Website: apple
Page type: customer-info-address
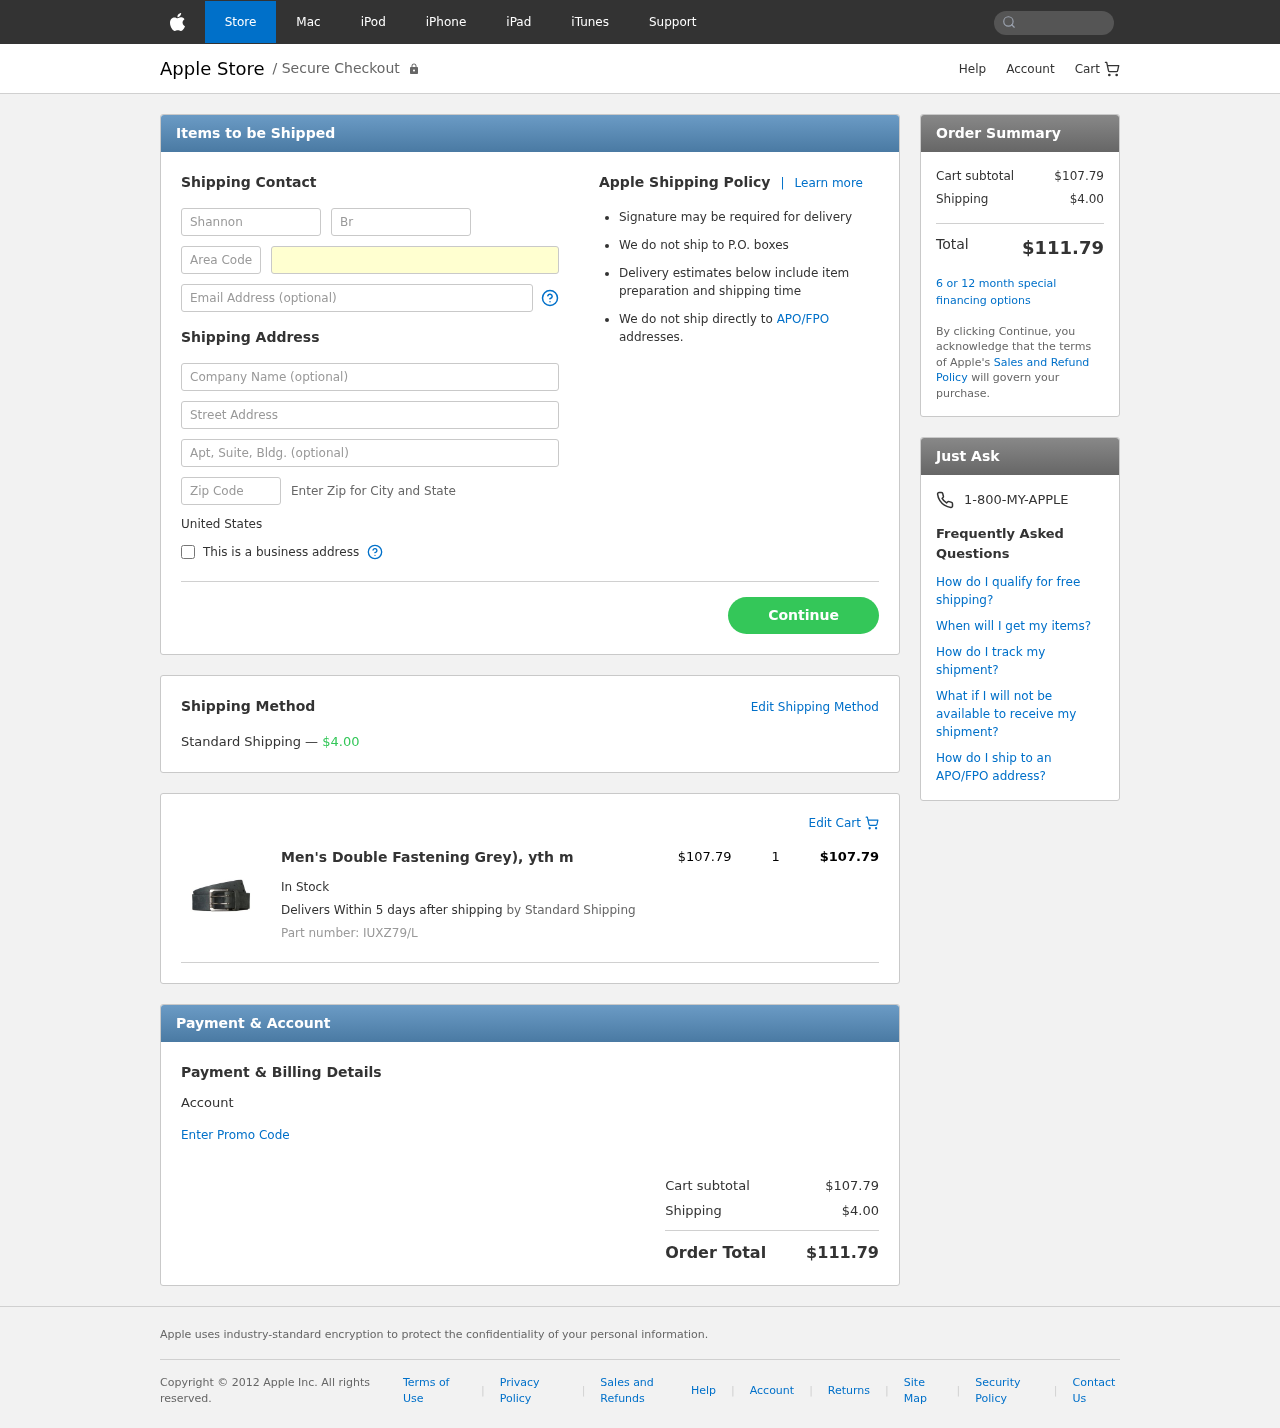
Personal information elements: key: PII_COUNTRY
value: United States
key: PII_FIRSTNAME
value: Shannon
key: PII_LASTNAME
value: Brooks
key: PII_PHONE_AREA
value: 974
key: PII_PHONE_LINE
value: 5790
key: PII_EMAIL
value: shannonbrooks@hotmail.com
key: PII_STREET
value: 817 Juan Stravenue
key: PII_POSTCODE
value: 51238
Product elements: key: PRODUCT1_NAME
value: Men's Double Fastening Grey), yth m
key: PRODUCT1_PRICE
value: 107.79
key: PRODUCT1_QUANTITY
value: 1
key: PRODUCT1_SKU
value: IUXZ79/L
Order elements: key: ORDER_SHIPPING_COST
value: $4.00
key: ORDER_ITEM_TOTAL
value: $107.79
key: ORDER_SUBTOTAL
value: $107.79
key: ORDER_TOTAL
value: $111.79